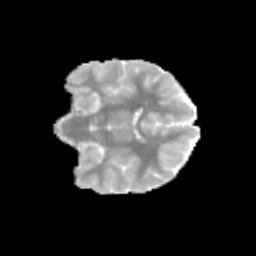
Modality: MD
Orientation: coronal
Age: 9
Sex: female
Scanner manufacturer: siemens
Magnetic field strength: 3 T
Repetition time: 3.8 s
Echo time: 0.07 s